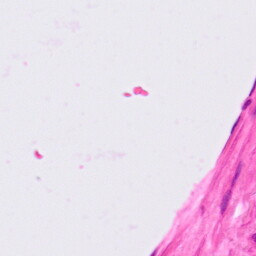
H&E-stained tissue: Lung